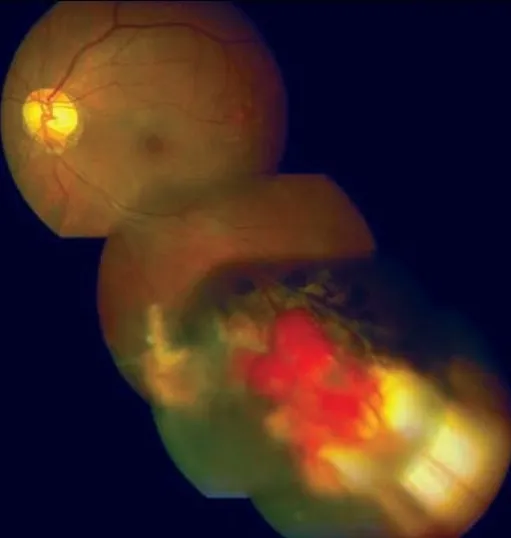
Growing endophytic retinal hemangioblastoma after repeated cryo and laser photocoagualation.
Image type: ophthalmic_imaging (fundus_photograph)